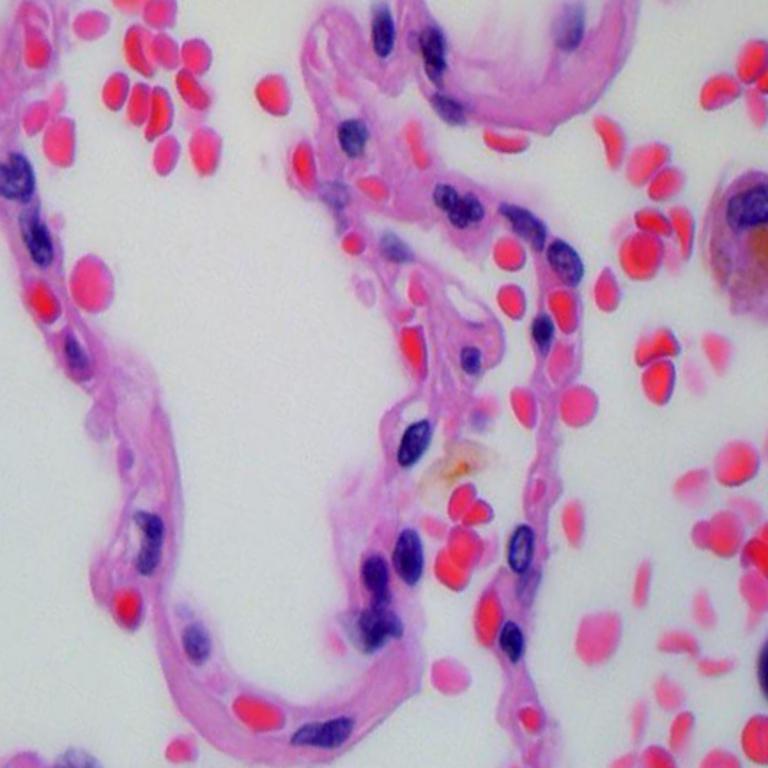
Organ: lung
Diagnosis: benign